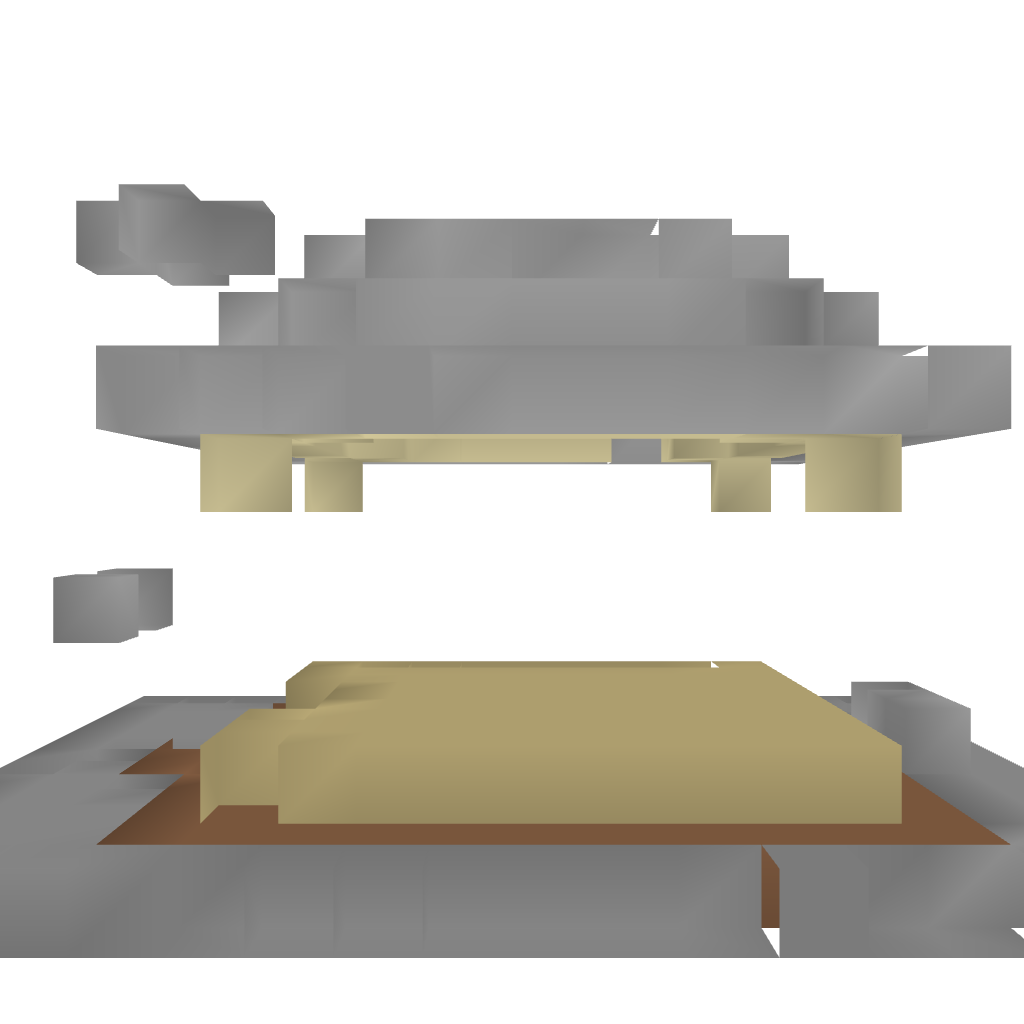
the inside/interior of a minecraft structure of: Small Desert House